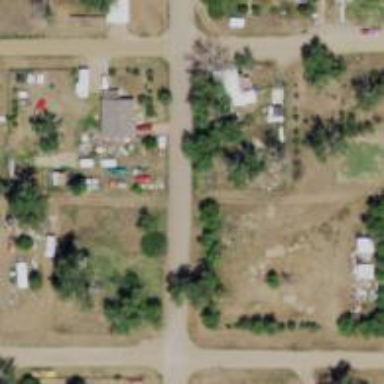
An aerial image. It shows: Alleyway designated as service road.